Interaction volume radius: 5 \u00c5
Interaction volume height: 15 \u00c5
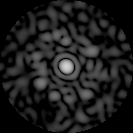
Disorder parameter: 0.8062